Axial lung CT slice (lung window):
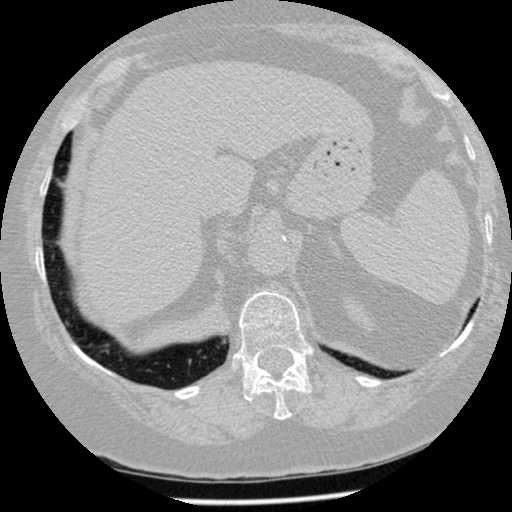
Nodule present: no